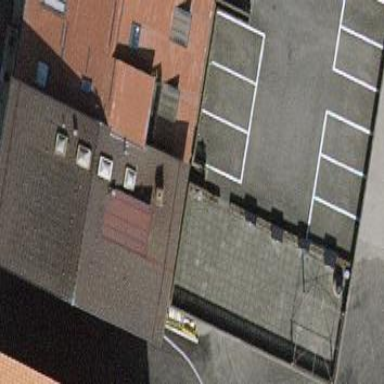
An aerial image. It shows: View of roof of building.